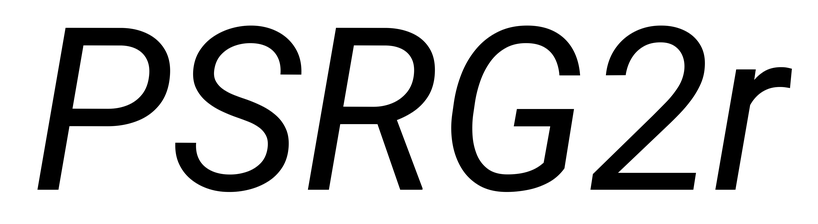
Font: Roboto-Italic_Italic